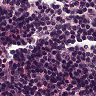
Metastatic tissue present: no